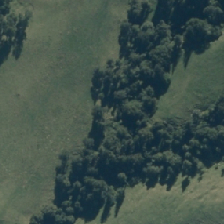
Land cover: indigenous_forest